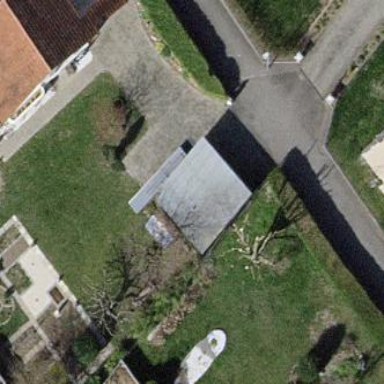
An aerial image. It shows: Carport structure.